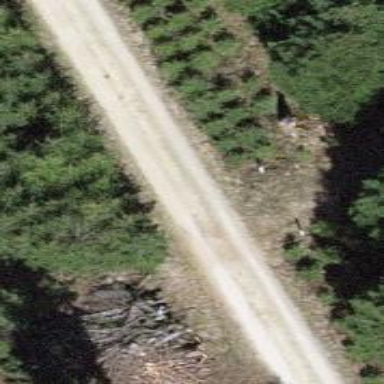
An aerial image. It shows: Gravel track with grade 2 tracktype.